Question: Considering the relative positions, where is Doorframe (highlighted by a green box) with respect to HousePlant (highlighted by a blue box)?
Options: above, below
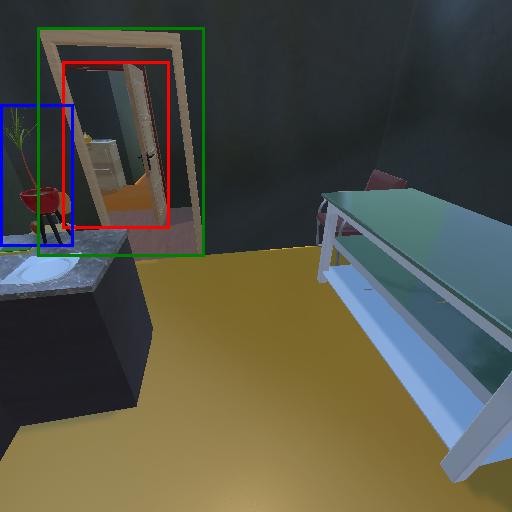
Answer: above